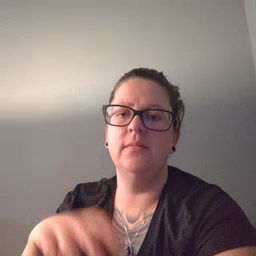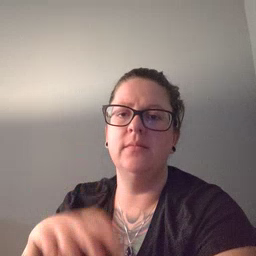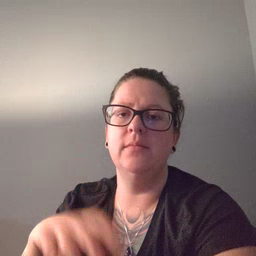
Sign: that